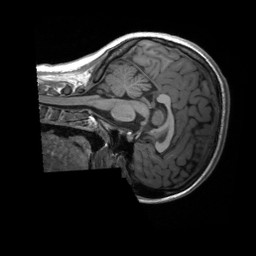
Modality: T1w
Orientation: sagittal
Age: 14
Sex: female
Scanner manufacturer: siemens
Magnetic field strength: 3 T
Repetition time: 2.3 s
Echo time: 0.00232 s